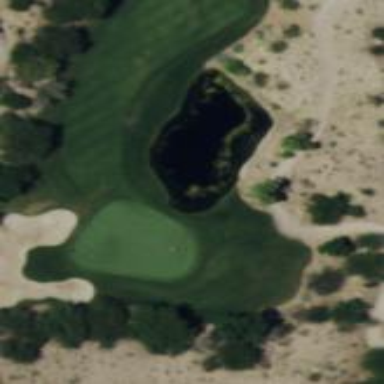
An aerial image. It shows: Rough area on grassy golf course.